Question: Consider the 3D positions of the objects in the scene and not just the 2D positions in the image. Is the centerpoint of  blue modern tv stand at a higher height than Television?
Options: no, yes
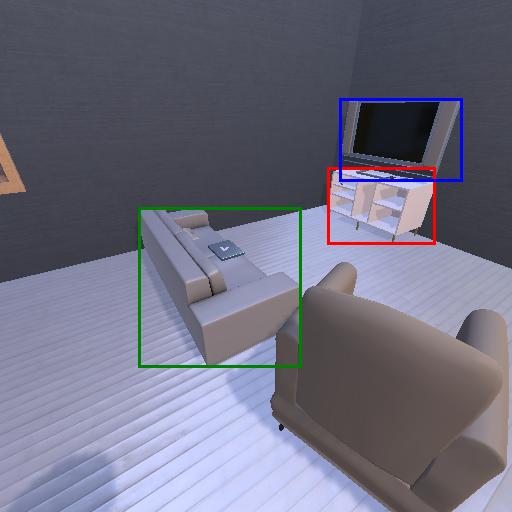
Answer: no